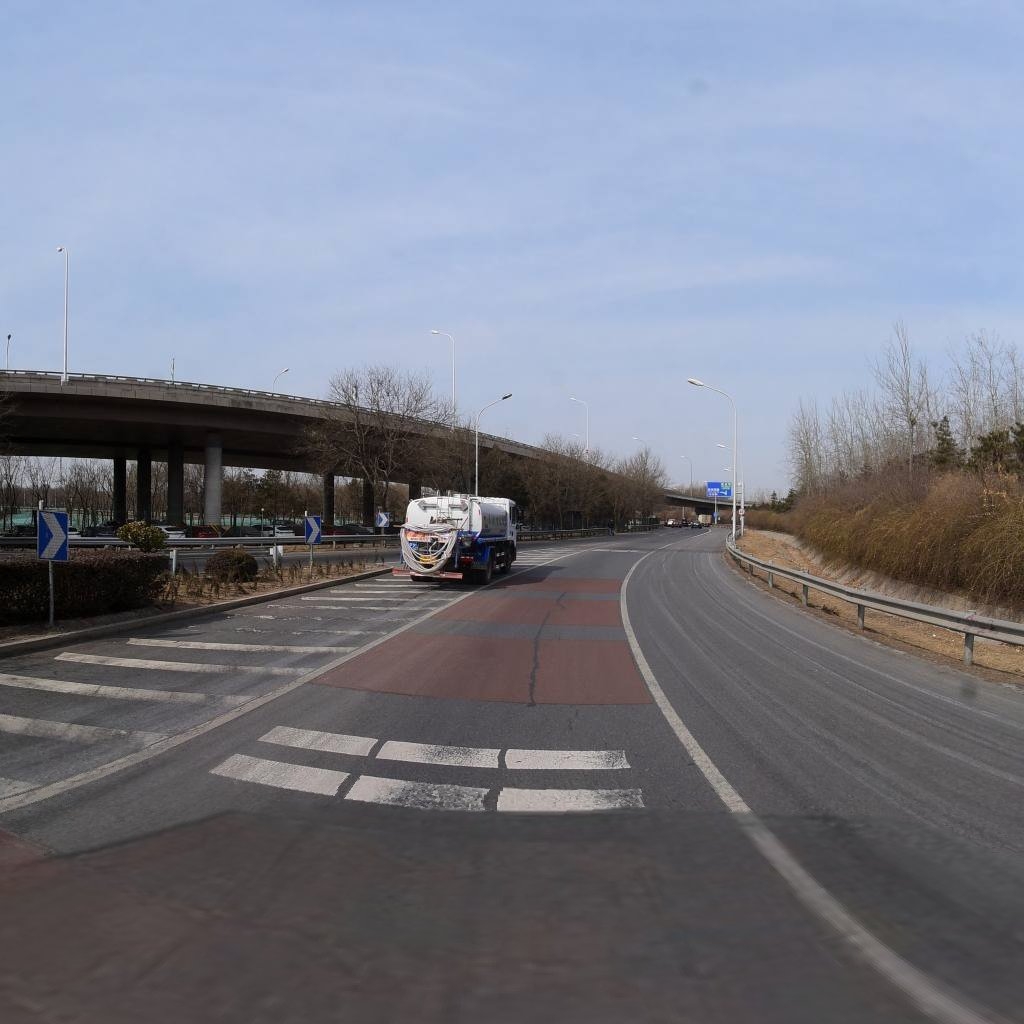
Region: Chaoyang
Road damage annotations: transverse crack, longitudinal patch